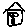
Label: house